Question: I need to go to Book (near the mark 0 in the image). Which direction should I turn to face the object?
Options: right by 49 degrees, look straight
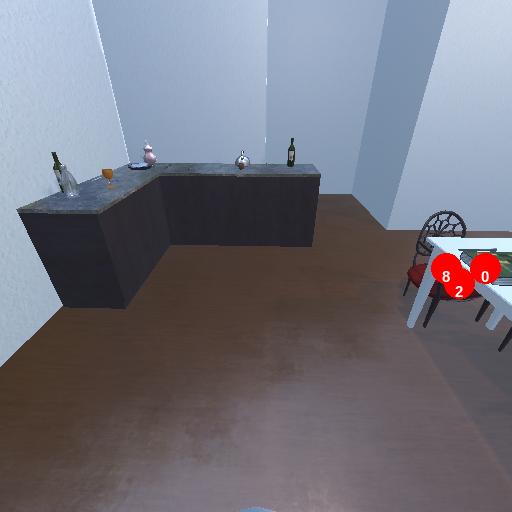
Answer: right by 49 degrees